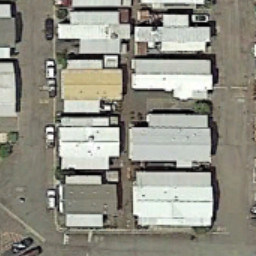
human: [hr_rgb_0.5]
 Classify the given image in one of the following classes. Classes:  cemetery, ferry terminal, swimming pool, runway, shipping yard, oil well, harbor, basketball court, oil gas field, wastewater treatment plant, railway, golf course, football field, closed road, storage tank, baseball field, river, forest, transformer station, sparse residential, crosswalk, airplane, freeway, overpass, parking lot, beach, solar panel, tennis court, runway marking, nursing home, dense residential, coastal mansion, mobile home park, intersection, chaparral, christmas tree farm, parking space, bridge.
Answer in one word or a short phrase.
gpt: mobile home park